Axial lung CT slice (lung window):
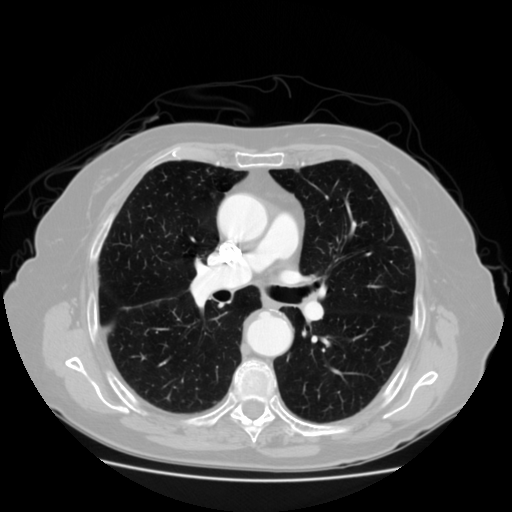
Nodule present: no